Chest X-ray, PA view. Patient: 60 years old, sex F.
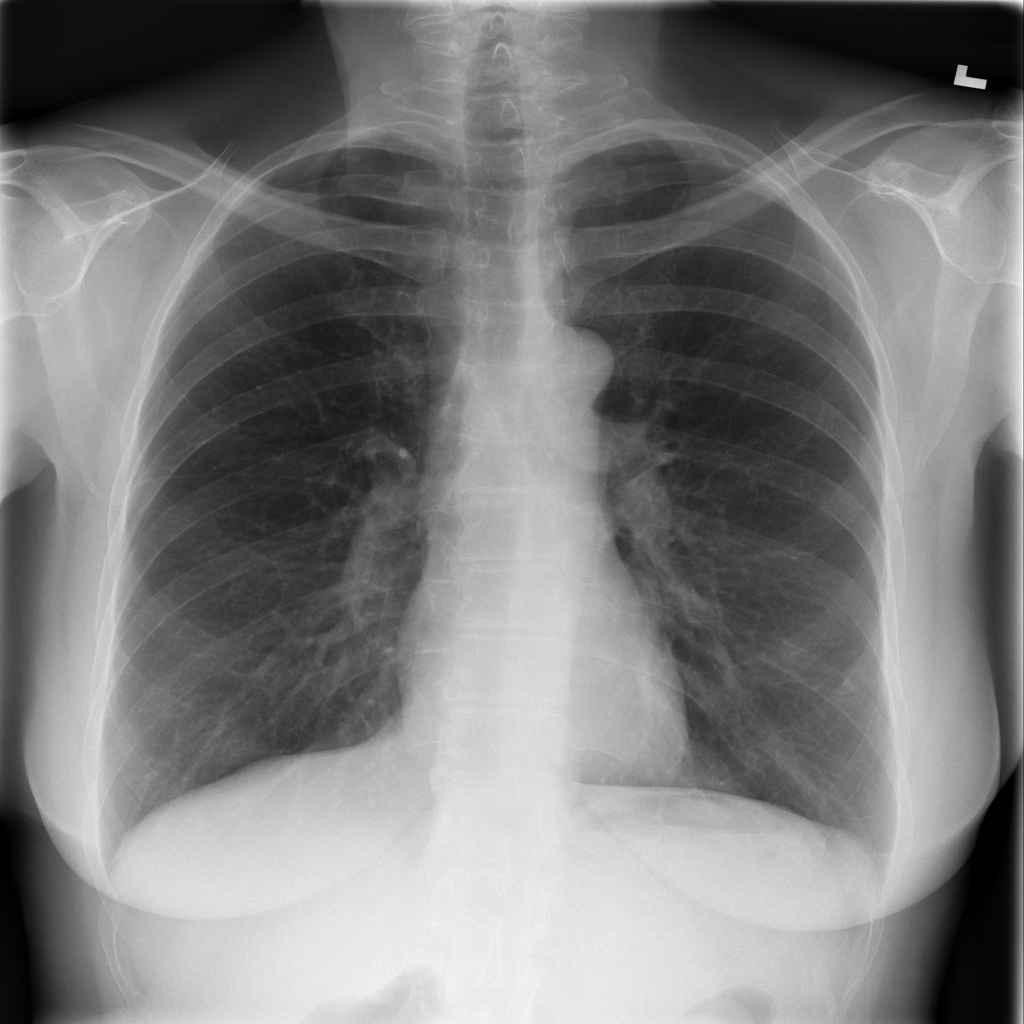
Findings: No Finding